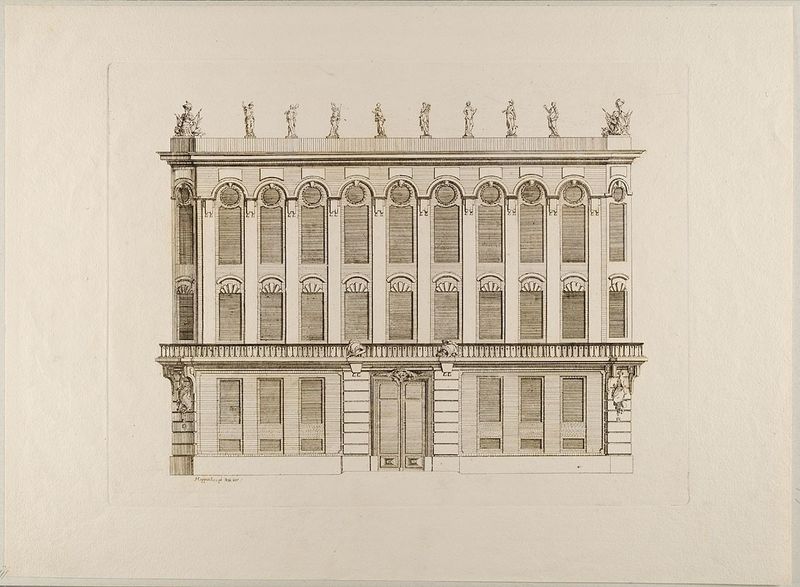
Titel: Wohnhaus, Blatt aus einer Folge von Fassaden von Wohn- und Gartenhäusern
Künstler: Johann Michael Hoppenhaupt
Standort: Hamburg
Institution: Museum für Kunst und Gewerbe Hamburg
Schlagwörter: fenster, skizze, symbol, tür, zeichnung, haus, architektur, figur, girlande, rokoko, skulptur, papier, grafik, graphik, figuren, plastik, langweilig, fotografie, photographie, wohnhaus, panzer, medaillon, druckgraphik, druckgrafik, radierung, waffen, helm, kranz, kunst, museum, gothik, etagenhaus, bildhauerkunst, wappenschild, familienwappen, reproduktionen, druckerzeugnisse, architekturdarstellungen, rüstung, wohngebäude, fassadendekorationen, ornamentstich, vorlageblätter, trophäe, gothi